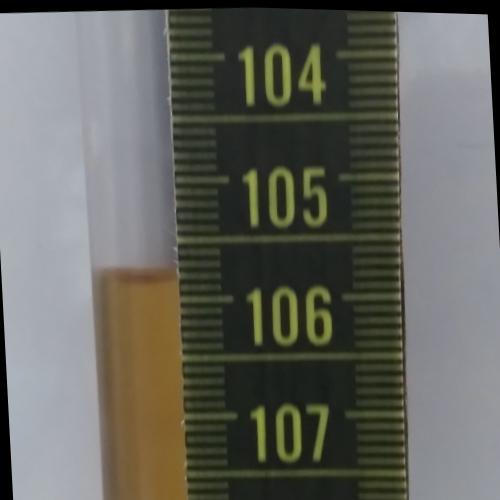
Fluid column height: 105.8 cm